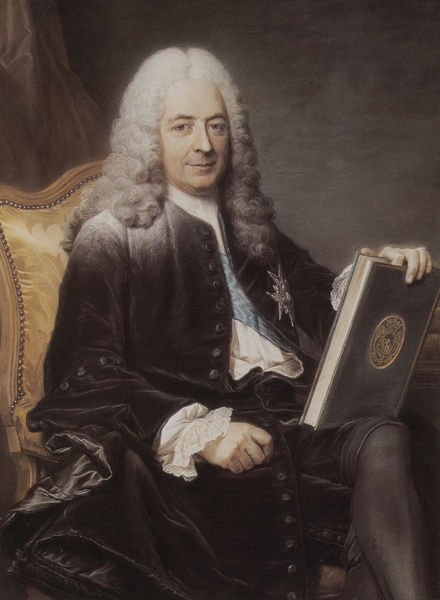
Titel: Philibert Orry
Künstler: Maurice Quentin de La Tour
Standort: Paris
Institution: Musée du Louvre
Schlagwörter: blau, dunkel, gemälde, hand, mann, schatten, weiß, gelb, ocker, sitzen, braun, finger, frankreich, frisur, grau, haar, hintergrund, holz, licht, mund, nase, schwarz, stirn, stuhl, zeichen, blick, schal, hochformat, rock, alt, anzug, hemd, hose, jacke, wand, arm, augen, barock, gesicht, halten, kleidung, leinen, samt, spitze, ärmel, bild, bildnis, herr, hände, portrait, porträt, vorhang, öl, bach, gold, haare, mantel, sessel, sitzend, stoff, adel, spitzen, brosche, kinn, lippen, locken, puder, scheitel, seide, beine, hellblau, perücke, schärpe, lächeln, bein, ruhig, sofa, armlehne, lehne, violett, französisch, ölgemälde, blue, chair, curtain, cushion, king, stockings, velvet, white, frack, black, chairs, formal, hair, lace, old, painting, polster, robe, seat, sitting, yellow, brauen, picture, brown, socke, socken, strumpf, rüschen, knie, nägel, knöpfe, gehrock, kniestück, knopfleiste, weste, hoch, betrachter, satin, lachen, strümpfe, offen, buch, lehnstuhl, kreuz, stern, text, reihe, abzeichen, bruststern, orden, scherpe, einband, wappen, buchrücken, silver, man, strumpfhose, überschlagen, sesse, eyes, lichtquelle, male, ribbon, sash, suit, buck, kniebundhose, gelehrter, gepolstert, holt, emblem, gaze, weisss, schmallippig, coat, buttons, stumpf, buche, curls, jacket, taft, sitzportrait, sitzporträt, kostbar, unterschenkel, klassisch, schimmernd, historisch, perrücke, allongeperücke, gepudert, renaissance, repräsentativ, übereinander, musician, bundhose, book, bartlos, graz, medal, staatsmann, manchetten, geschlagen, shirt, pudel, la tour, stoffmuster, knee, sleeves, cuff, ordens, wig, de la tour, tights, wealthy, rüchen, aufgelegt, gesetzbuch, direct, white hair, honor, frill, badge, porrtrait, damask, powdered, englishman, brauelocken, direkter blick, barocque, ruller, hendel, drobe, händehaltengesicht, aufklärung